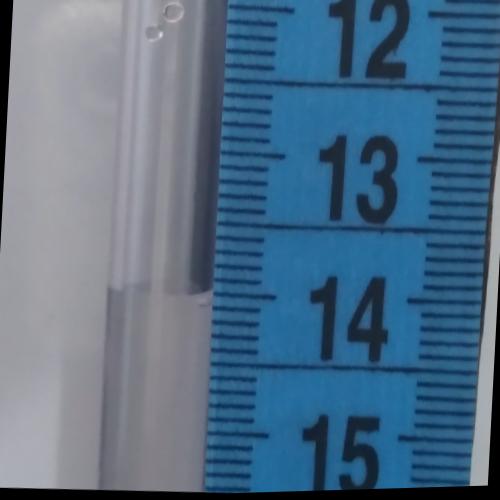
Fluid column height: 14.0 cm